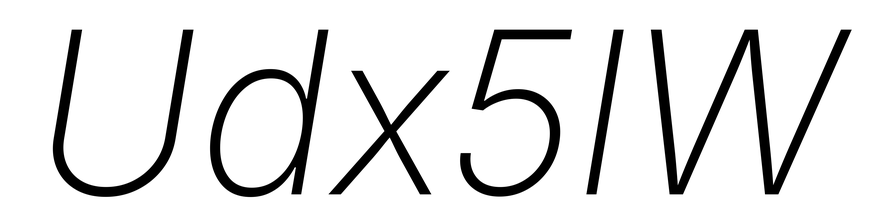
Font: Inter-Italic_ExtraLight_Italic